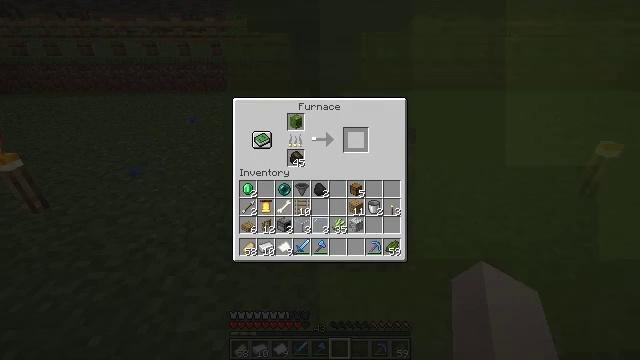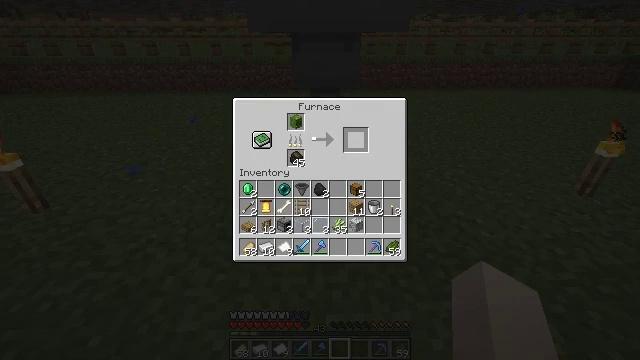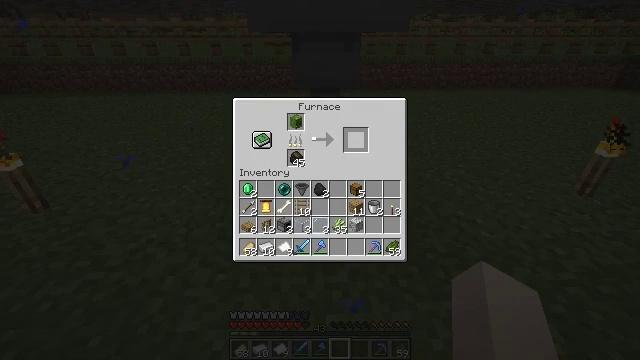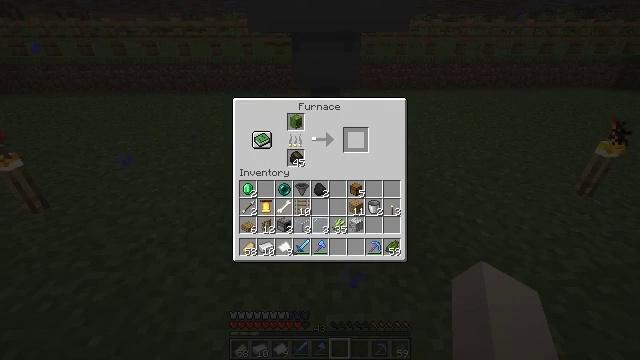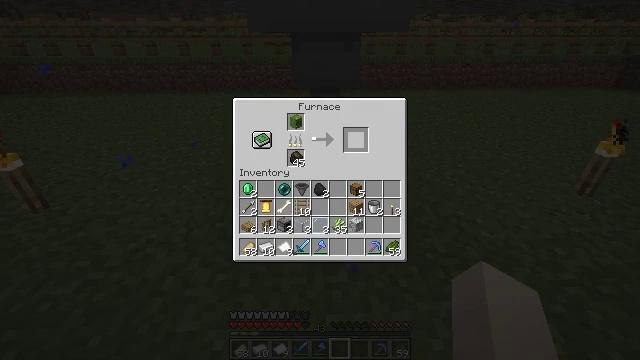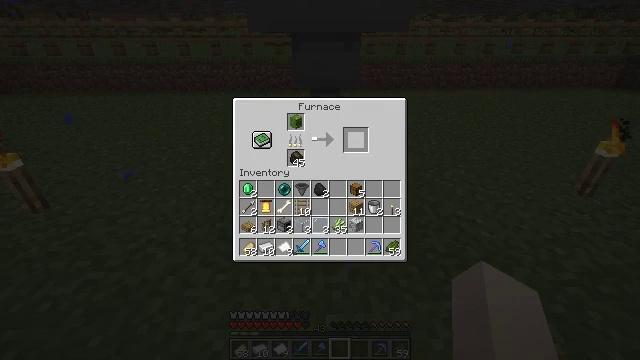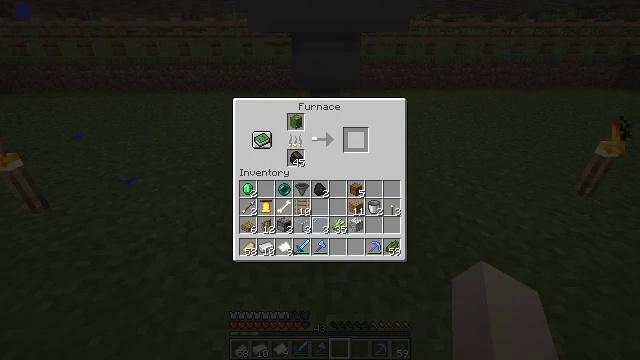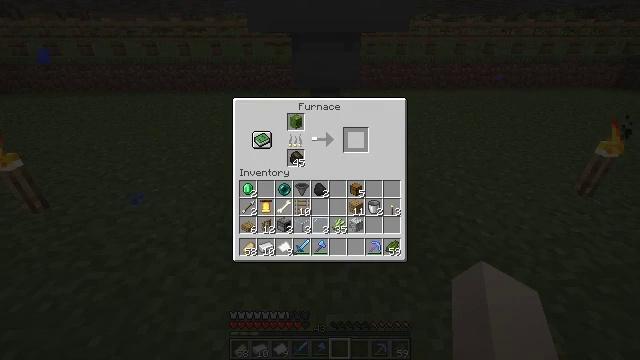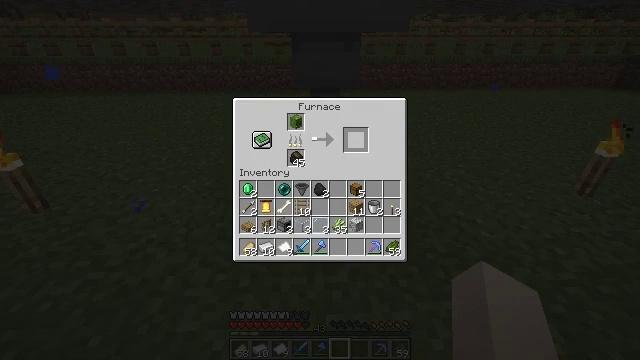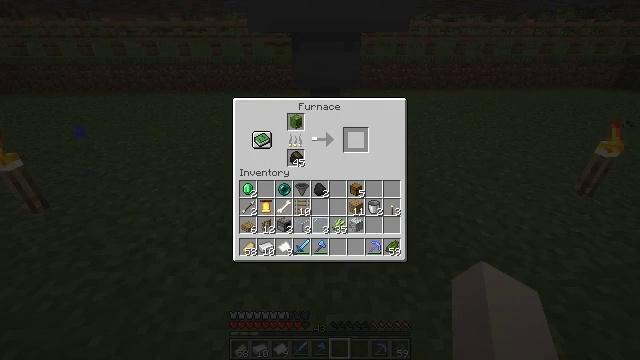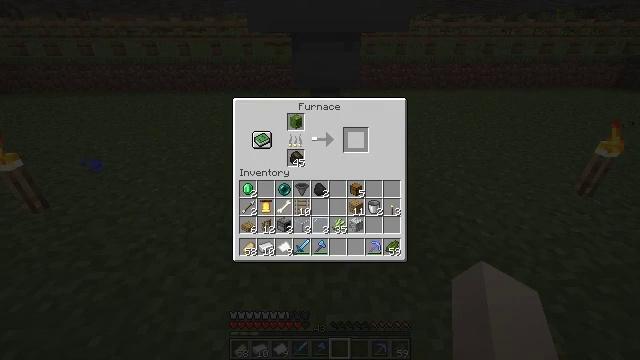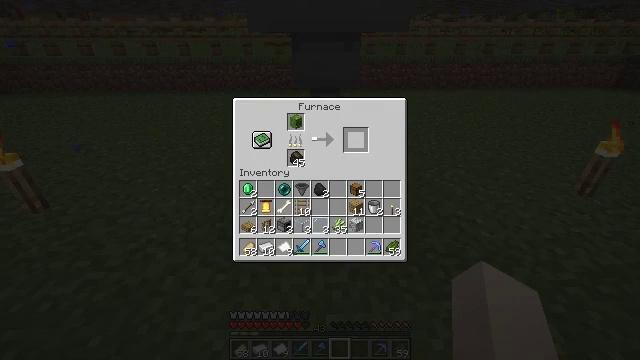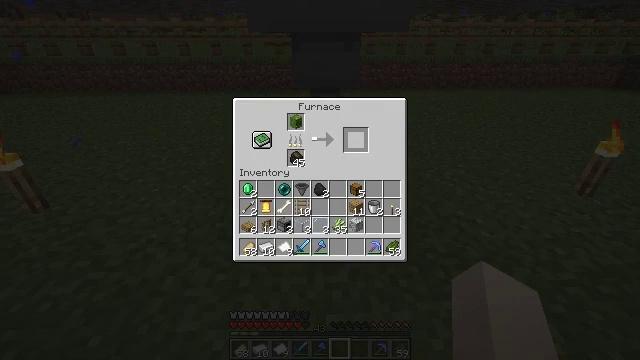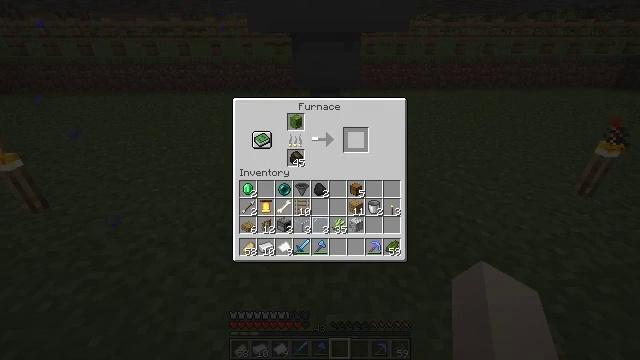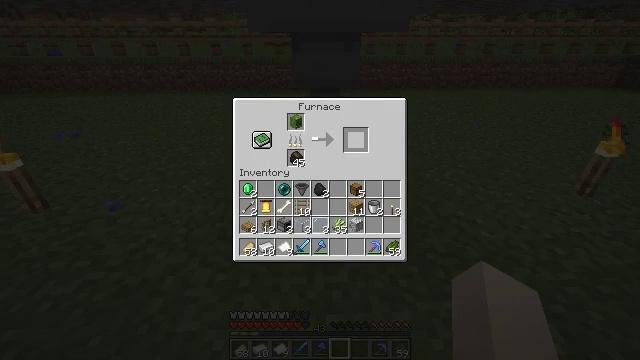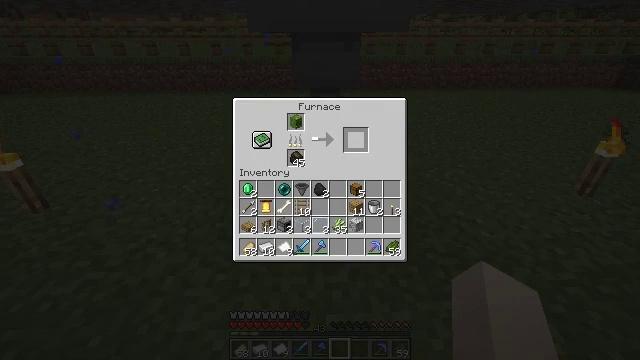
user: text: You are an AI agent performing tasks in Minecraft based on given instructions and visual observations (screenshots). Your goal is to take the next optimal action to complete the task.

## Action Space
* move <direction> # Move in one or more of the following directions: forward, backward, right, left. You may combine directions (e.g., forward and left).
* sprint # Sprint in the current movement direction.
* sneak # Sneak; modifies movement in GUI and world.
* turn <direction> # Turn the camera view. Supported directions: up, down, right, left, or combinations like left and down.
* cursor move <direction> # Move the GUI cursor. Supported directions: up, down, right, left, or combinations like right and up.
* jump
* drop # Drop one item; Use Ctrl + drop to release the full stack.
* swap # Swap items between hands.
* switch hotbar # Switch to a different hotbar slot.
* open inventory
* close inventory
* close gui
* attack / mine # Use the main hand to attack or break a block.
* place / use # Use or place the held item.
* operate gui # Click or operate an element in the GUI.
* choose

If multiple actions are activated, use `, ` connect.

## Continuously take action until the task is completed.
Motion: motion action
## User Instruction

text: Produce green dye by cooking cactus.
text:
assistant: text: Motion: sneak
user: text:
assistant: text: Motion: sneak
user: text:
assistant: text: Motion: sneak
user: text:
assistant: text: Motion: sneak
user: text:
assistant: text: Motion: no_op
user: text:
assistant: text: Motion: no_op
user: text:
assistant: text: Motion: no_op
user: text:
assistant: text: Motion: no_op
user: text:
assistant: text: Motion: no_op
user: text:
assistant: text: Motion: no_op
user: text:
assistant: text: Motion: no_op
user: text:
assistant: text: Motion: no_op
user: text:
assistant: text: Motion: no_op
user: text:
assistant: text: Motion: no_op
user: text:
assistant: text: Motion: no_op
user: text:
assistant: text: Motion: no_op
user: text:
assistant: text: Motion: no_op
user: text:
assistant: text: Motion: no_op
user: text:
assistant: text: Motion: no_op
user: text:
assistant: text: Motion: no_op
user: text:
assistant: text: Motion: close gui
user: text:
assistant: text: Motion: no_op
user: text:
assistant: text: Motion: no_op
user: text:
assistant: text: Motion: no_op
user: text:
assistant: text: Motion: no_op
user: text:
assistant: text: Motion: no_op
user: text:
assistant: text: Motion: no_op
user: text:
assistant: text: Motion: no_op
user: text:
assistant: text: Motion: no_op
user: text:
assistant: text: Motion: no_op